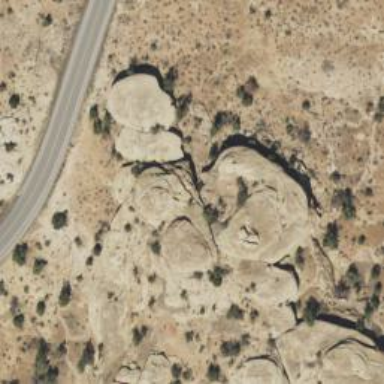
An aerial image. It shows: Natural cliff.